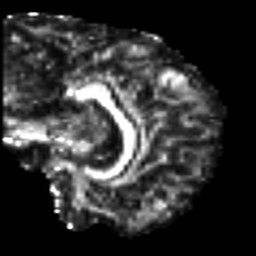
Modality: FA
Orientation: sagittal
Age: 31
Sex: male
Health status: healthy
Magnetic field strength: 3 T
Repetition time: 8.4 s
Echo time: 0.0926 s